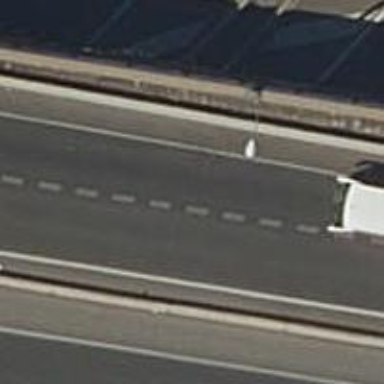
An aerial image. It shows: Bridge with asphalt surface on motorway link.